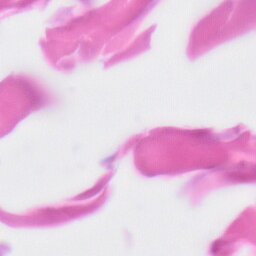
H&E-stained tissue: Skin